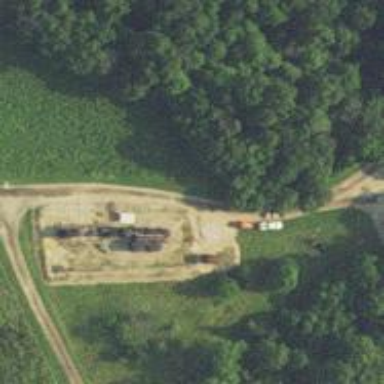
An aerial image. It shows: Storage tank that is man-made.